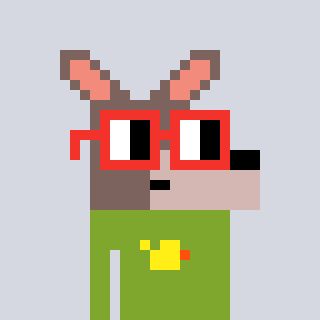
a pixel art character with square red glasses, a kangaroo-shaped head and a slimegreen-colored body on a cool background